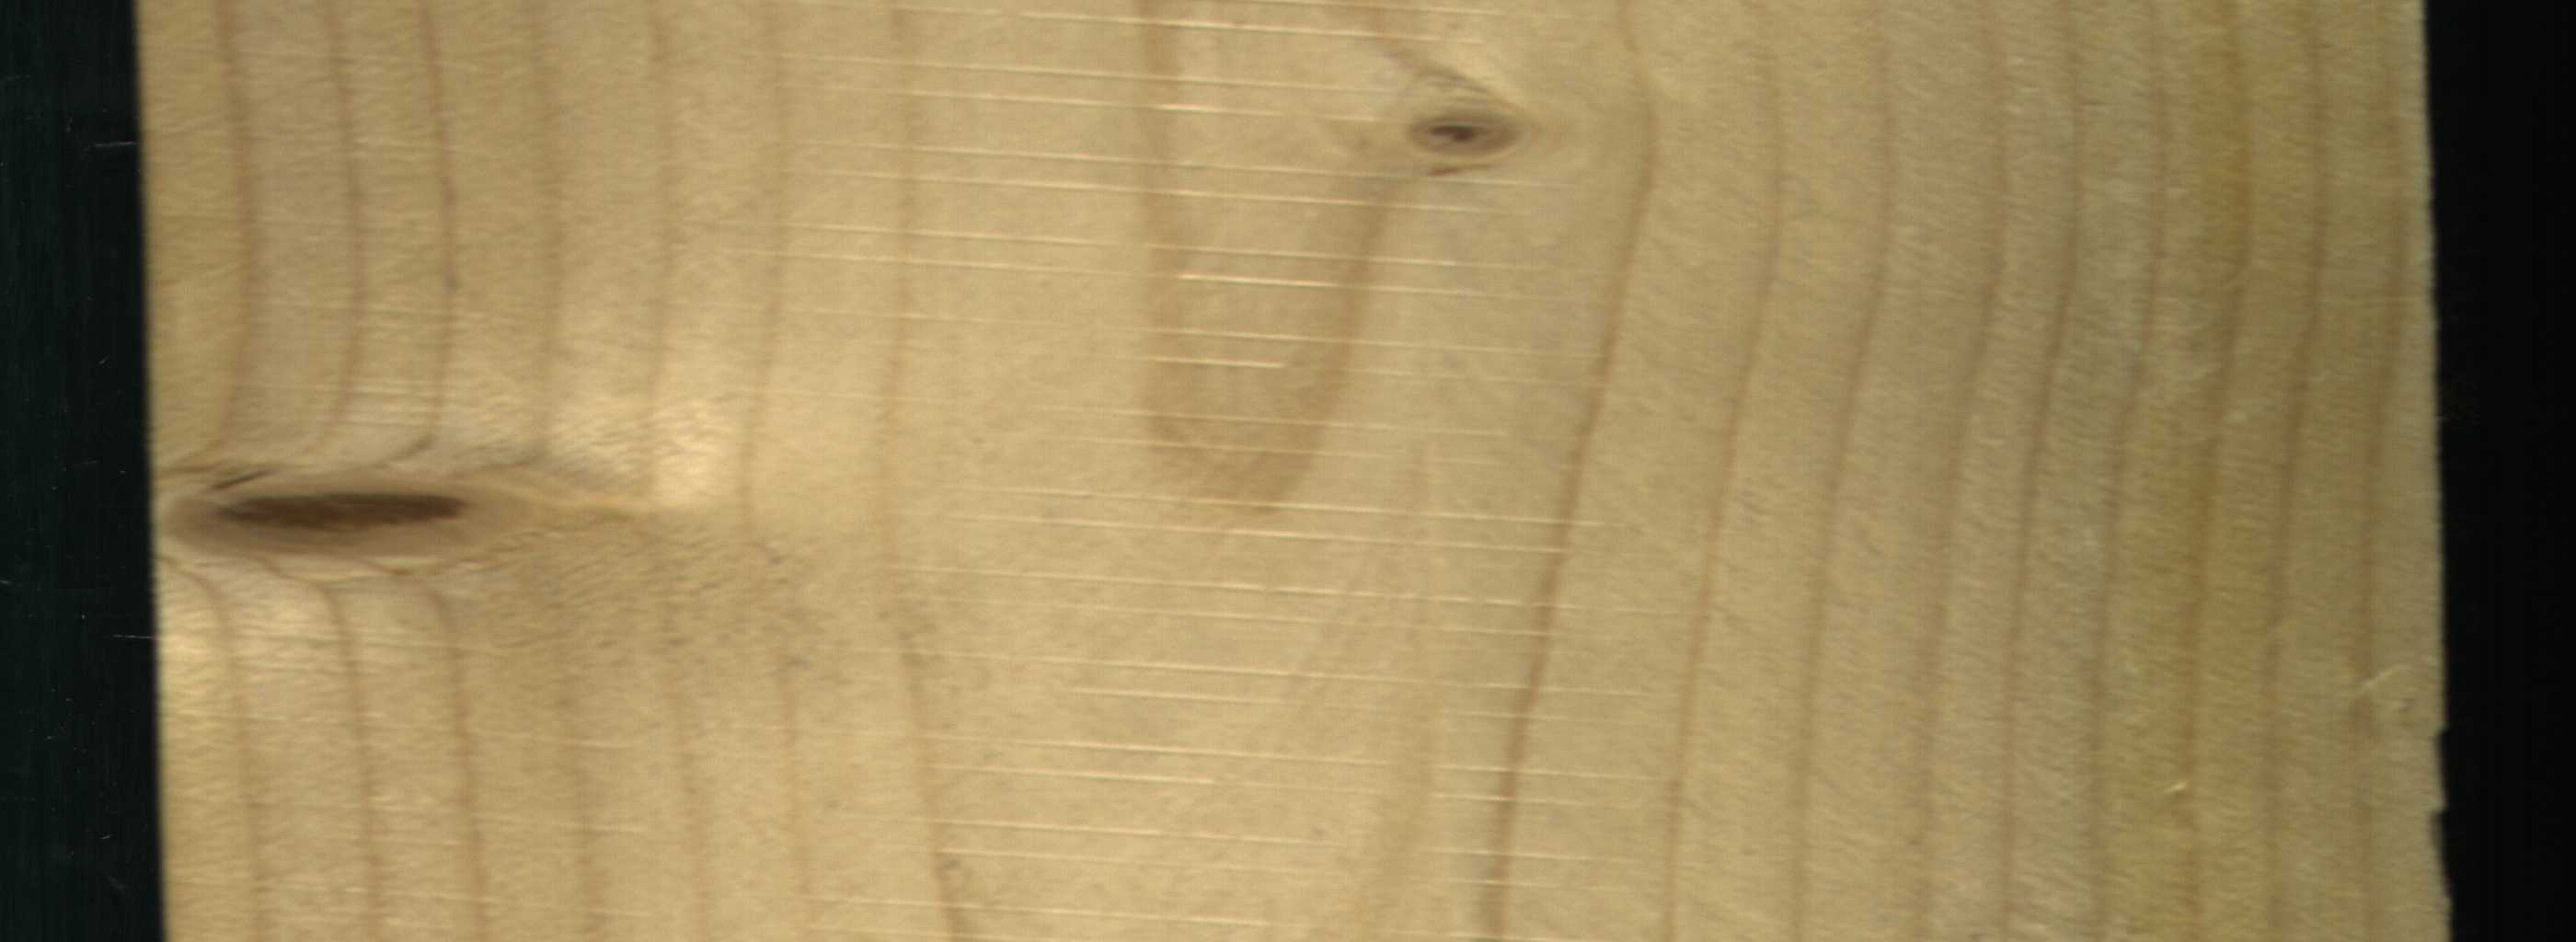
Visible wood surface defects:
Live_Knot
Live_Knot